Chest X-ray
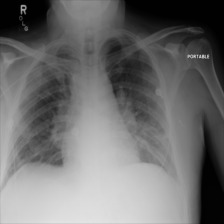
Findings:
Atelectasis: negative
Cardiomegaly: negative
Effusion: negative
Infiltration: positive
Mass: negative
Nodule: negative
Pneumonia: negative
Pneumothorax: negative
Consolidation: negative
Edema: negative
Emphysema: negative
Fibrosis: negative
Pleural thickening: negative
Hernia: negative